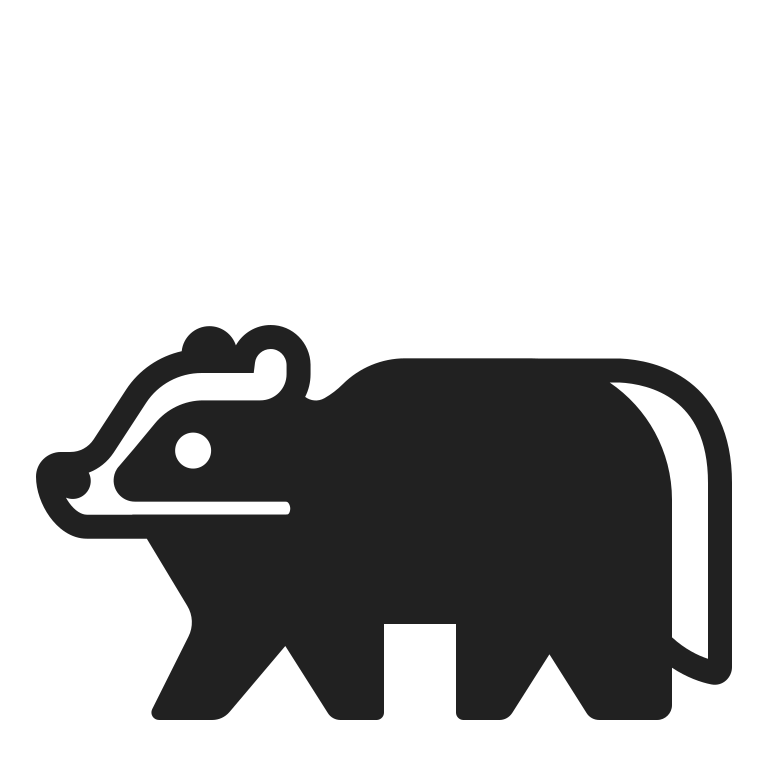
badger high contrast